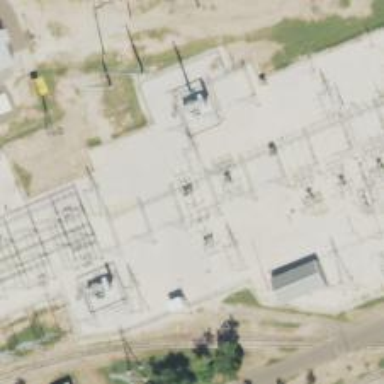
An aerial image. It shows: Switch used for power control.